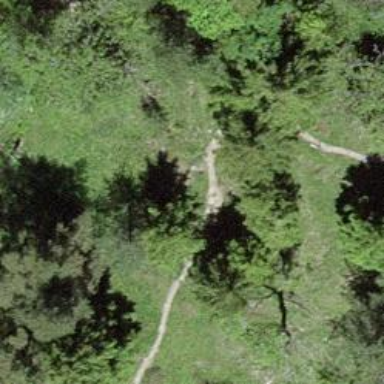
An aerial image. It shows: Path.